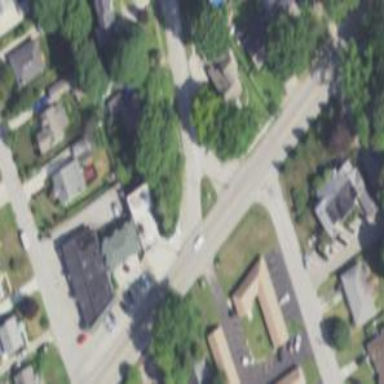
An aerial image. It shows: Road with stop sign.